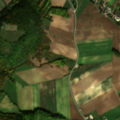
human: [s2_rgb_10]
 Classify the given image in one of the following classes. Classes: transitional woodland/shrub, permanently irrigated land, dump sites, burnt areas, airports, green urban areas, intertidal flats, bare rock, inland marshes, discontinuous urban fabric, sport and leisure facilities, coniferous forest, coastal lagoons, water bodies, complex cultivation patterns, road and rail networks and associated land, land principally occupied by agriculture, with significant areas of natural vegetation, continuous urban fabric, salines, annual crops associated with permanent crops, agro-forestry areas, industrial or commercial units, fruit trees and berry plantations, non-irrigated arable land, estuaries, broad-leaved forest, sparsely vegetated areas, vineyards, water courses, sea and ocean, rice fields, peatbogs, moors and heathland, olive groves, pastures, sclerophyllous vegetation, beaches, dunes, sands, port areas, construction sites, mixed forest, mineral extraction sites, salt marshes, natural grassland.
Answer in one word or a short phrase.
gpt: discontinuous urban fabric, non-irrigated arable land, land principally occupied by agriculture, with significant areas of natural vegetation, mixed forest